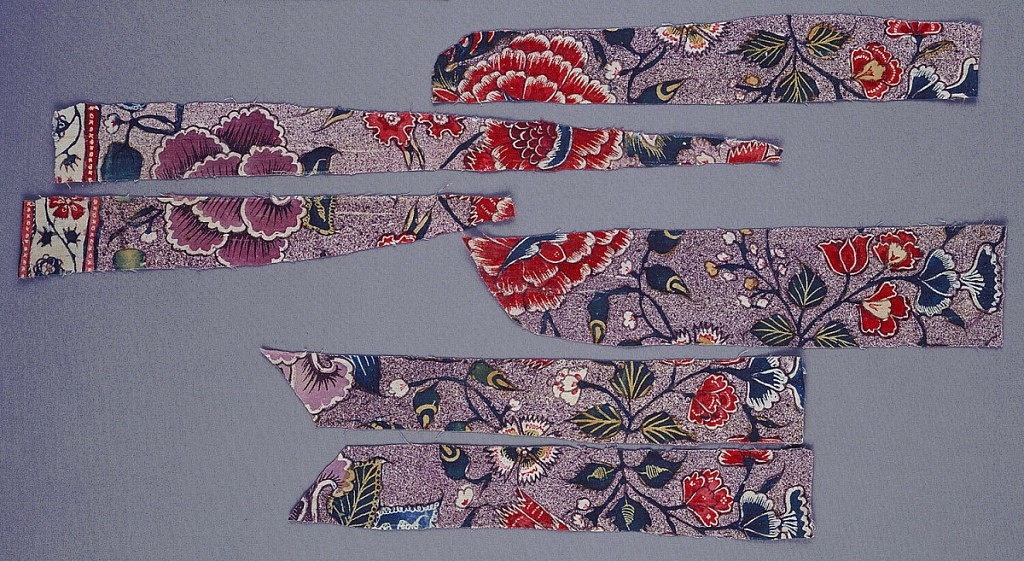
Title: Fragments
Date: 18th century
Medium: cotton Technique: mordants for madder colors hand painted; blue immersion dyed over resist; yellow applied by brush over blue for green; chintz on plain weave
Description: Chintz textile with symmetrical floral pattern in red, blue, green and yellow, with speckled purple background.